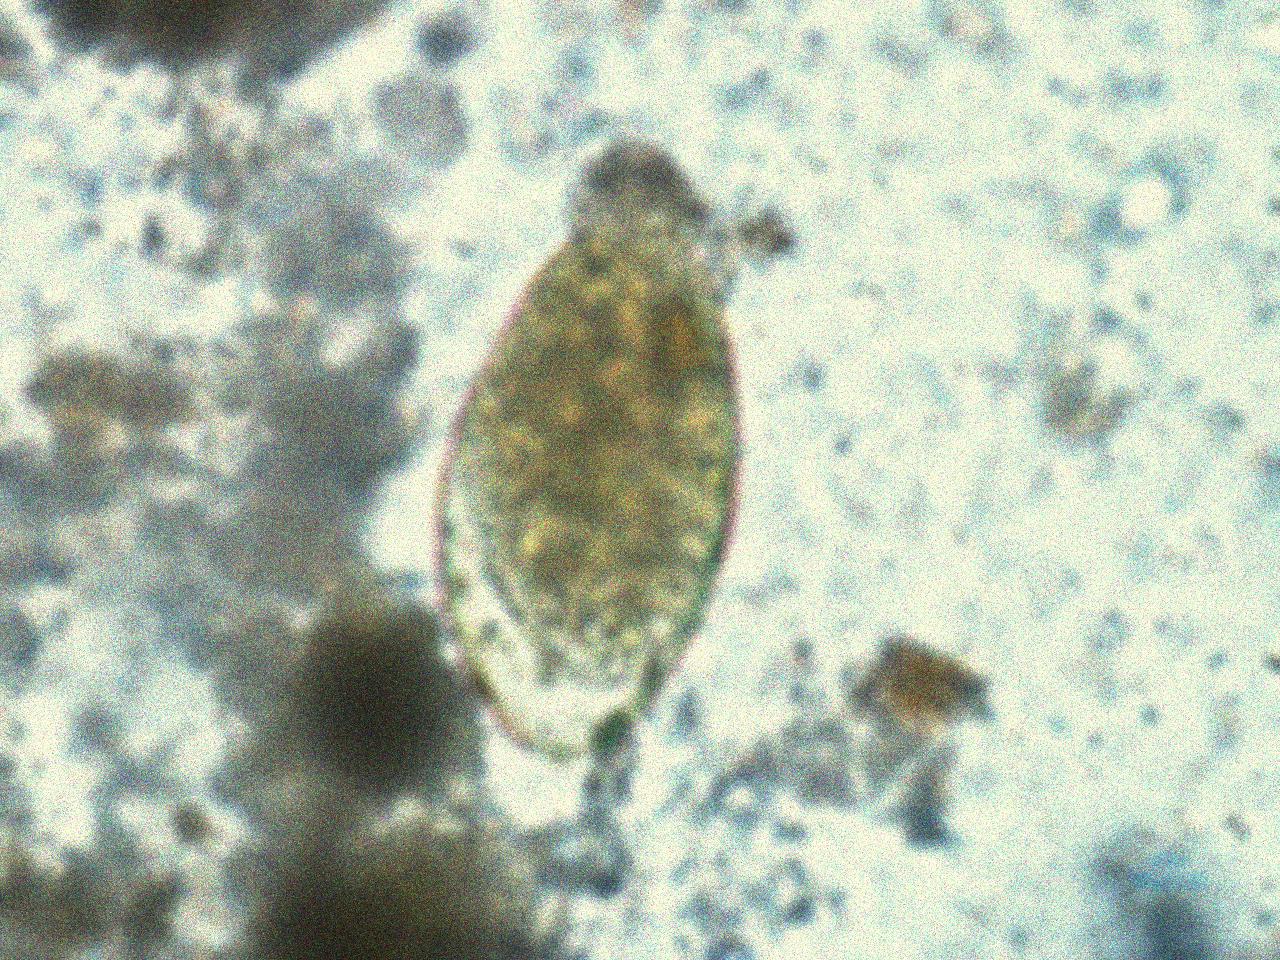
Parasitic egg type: Fasciolopsis buski